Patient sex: F
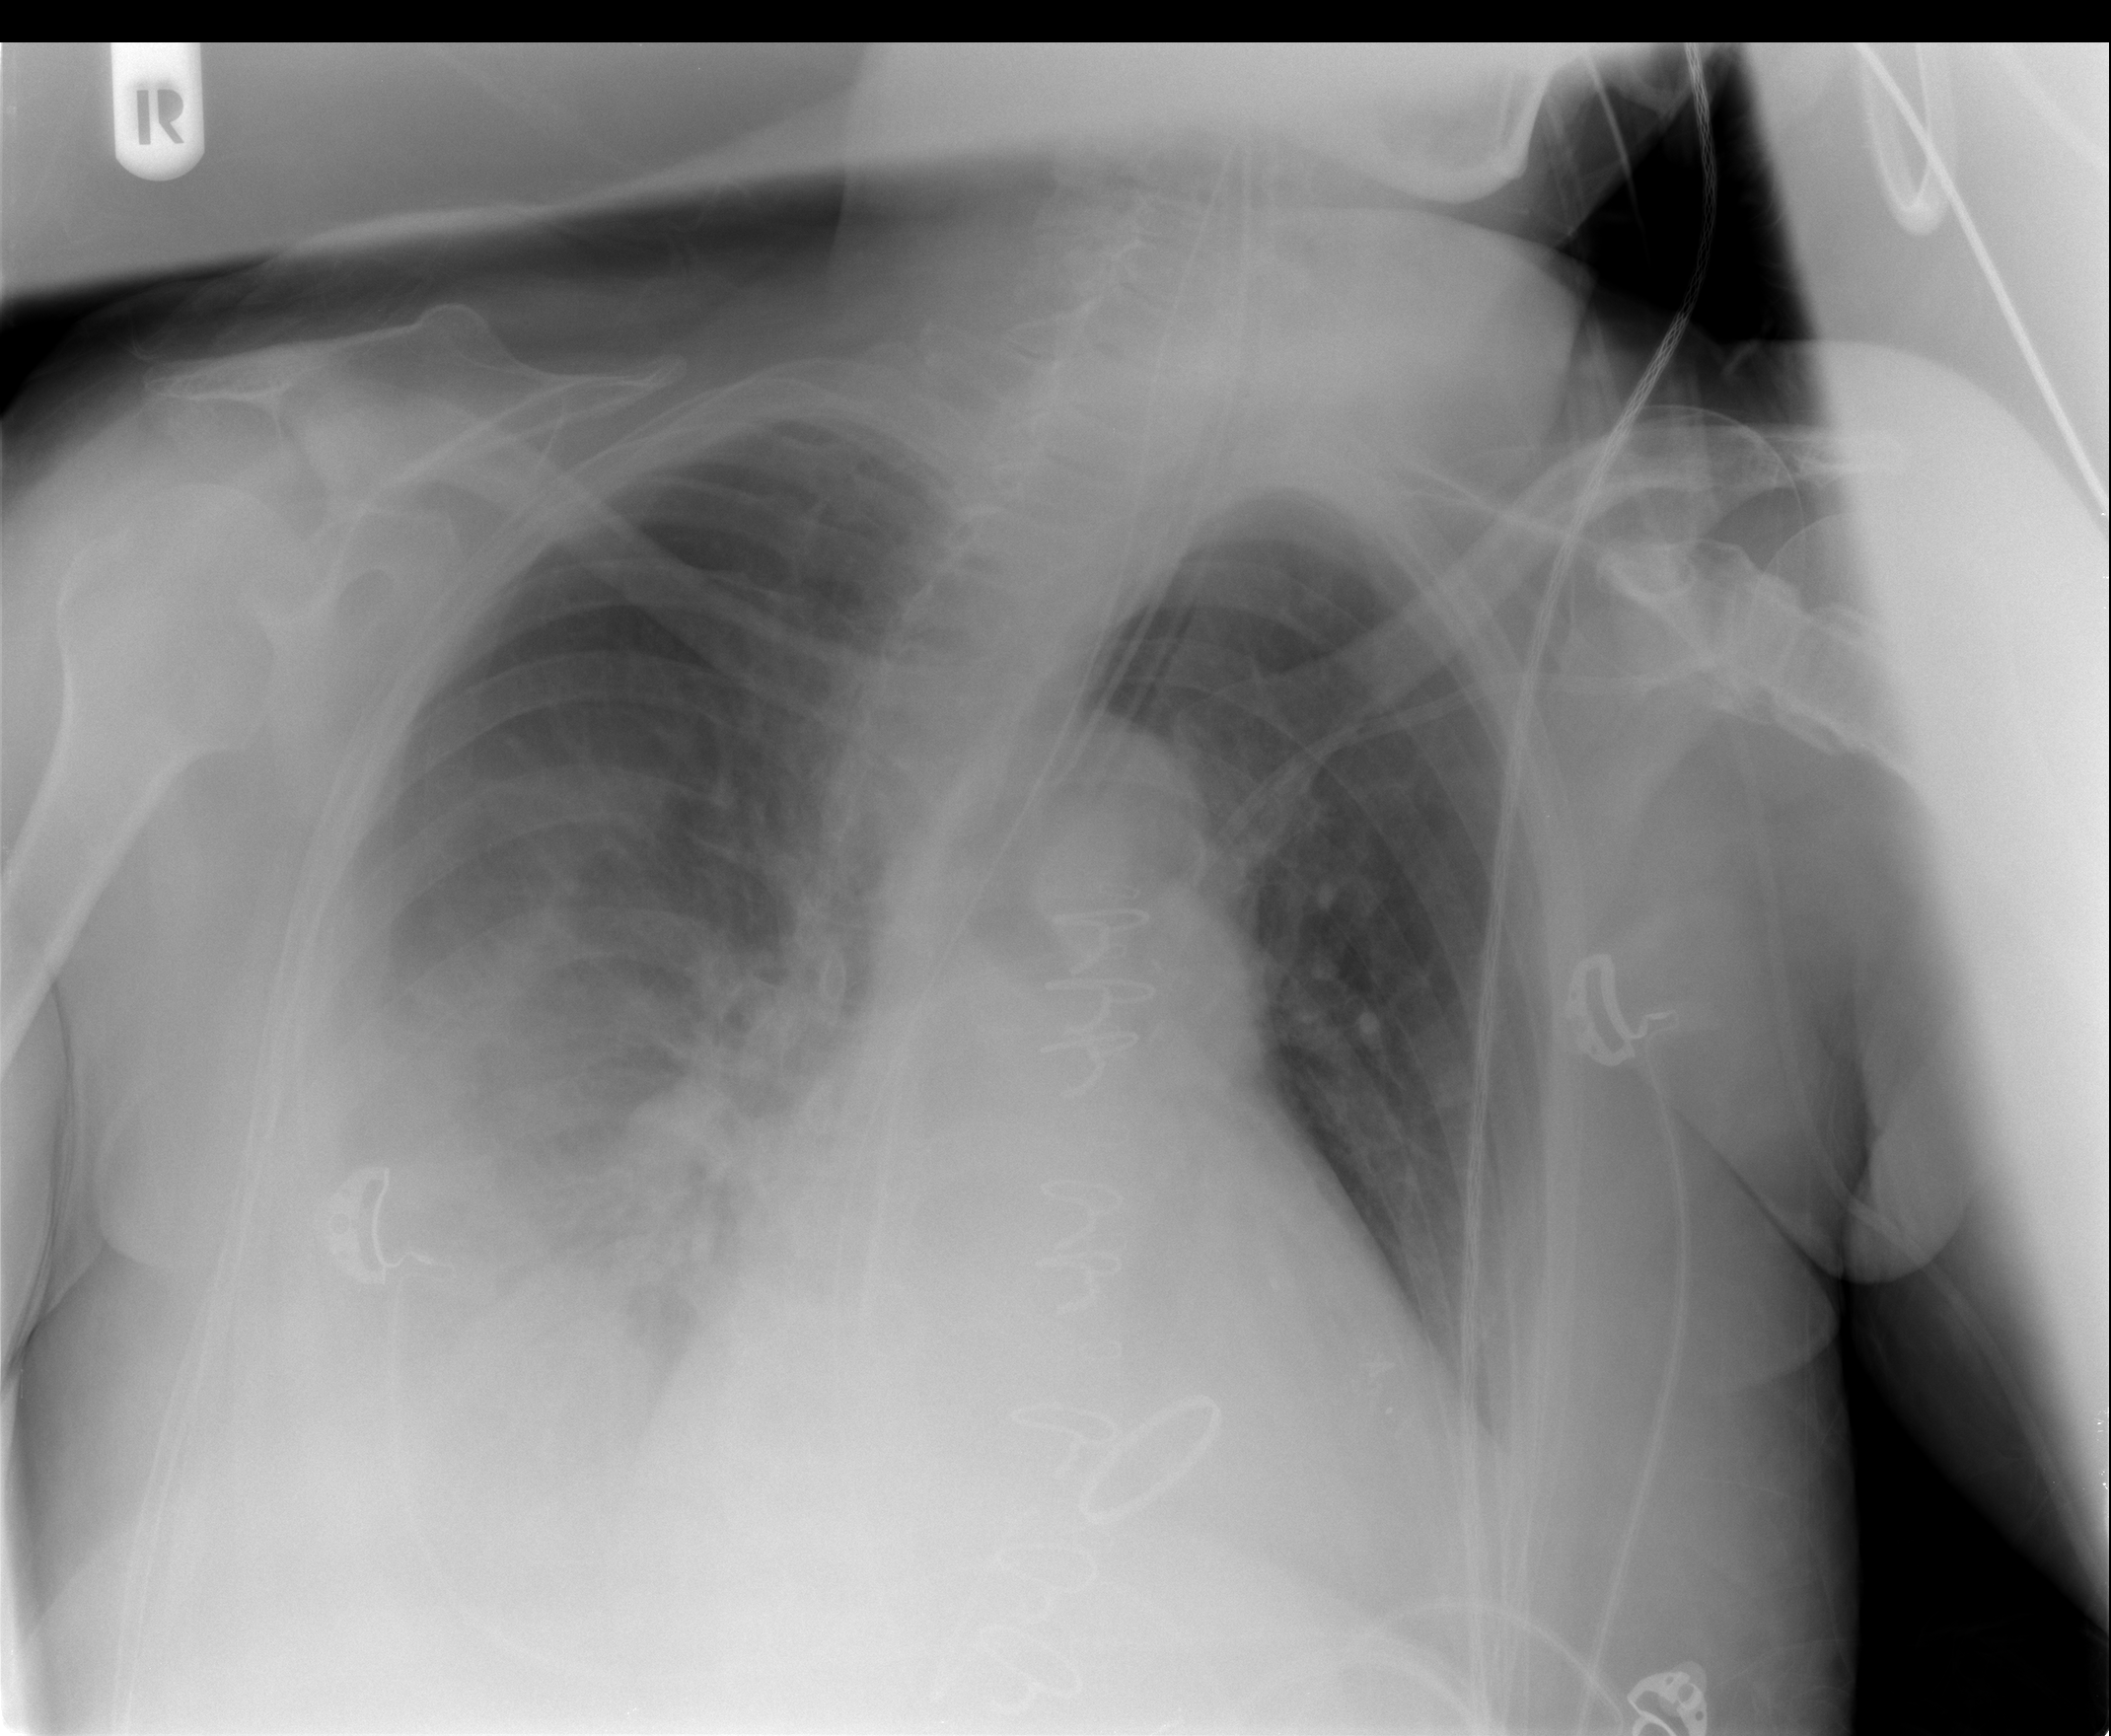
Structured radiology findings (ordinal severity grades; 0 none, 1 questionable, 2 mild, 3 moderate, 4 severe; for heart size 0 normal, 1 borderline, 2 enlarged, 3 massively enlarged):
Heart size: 2
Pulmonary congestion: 2
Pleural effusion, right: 3
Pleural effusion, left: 2
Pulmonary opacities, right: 0
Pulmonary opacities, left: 0
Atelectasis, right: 3
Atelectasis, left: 2